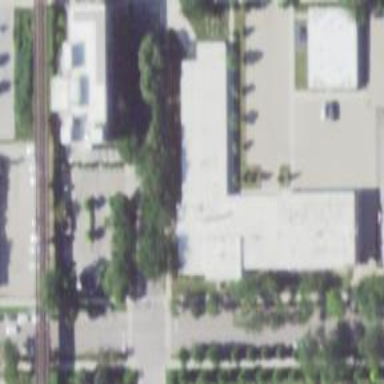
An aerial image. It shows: School building.